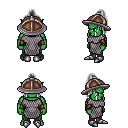
a pixel art fantasy rpg character, male body template, orc, green skin, chain mail, teal pants, gray long topknot hairstyle, chain helm, cloth bracers, metal boots, four views (front, back, left, right), 2x2 character sprite sheet, small pixel art, hard edges, no anti-aliasing